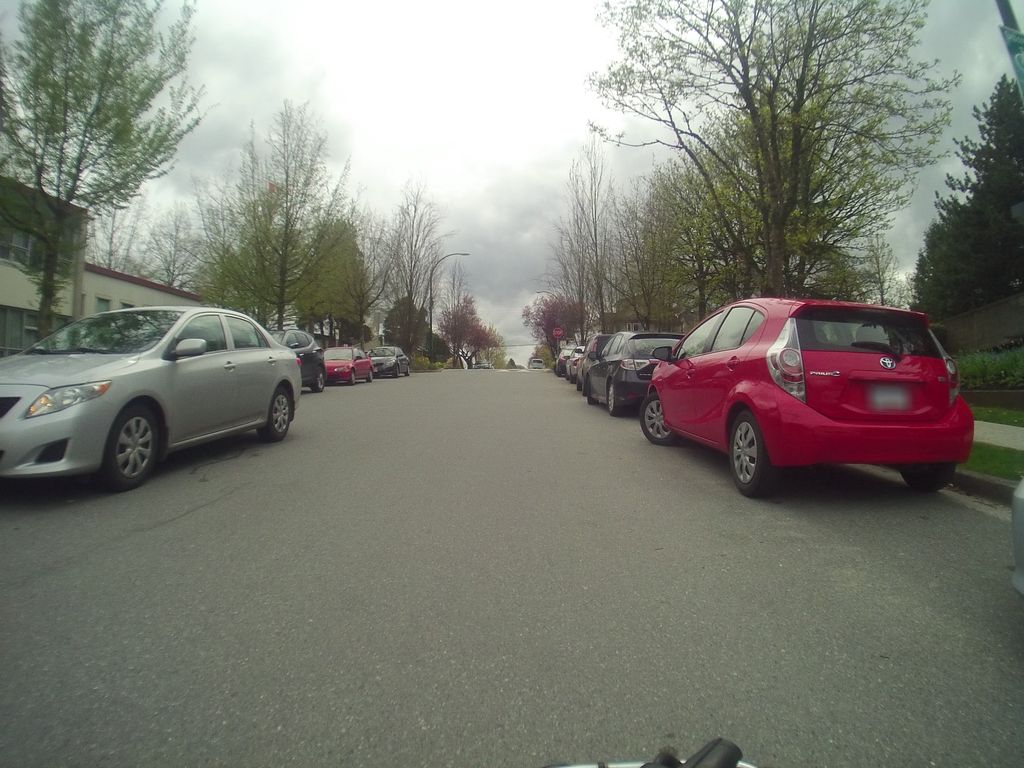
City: vancouver